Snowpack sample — Buffalo Mountain, Silverthorne, Colorado, USA (2/22/26, 2:02 PM MST)
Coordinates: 39.622, -106.113
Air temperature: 33 °F
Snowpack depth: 63 cm
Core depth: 10 cm
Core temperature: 30.2 °F
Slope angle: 11°, slope face: 116°
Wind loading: low
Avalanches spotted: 0
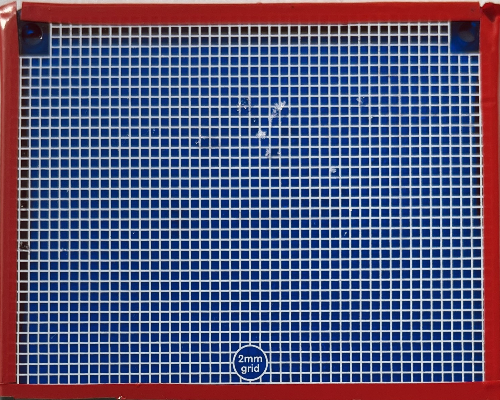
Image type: profile
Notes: In a firebreak similar to site 1, minimal wind loading with no spotted avalanches (not many faces in view though)